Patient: sex F, age 56
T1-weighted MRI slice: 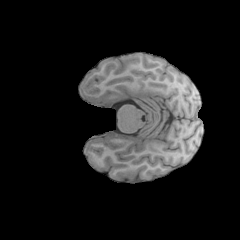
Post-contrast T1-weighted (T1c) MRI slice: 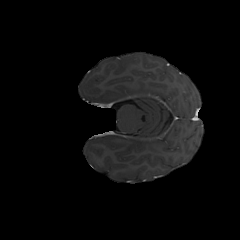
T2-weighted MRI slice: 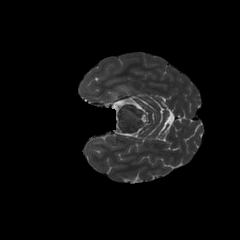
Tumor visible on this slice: no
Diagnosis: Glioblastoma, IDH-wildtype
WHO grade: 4